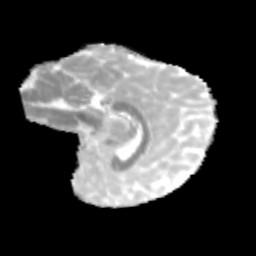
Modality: MD
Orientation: sagittal
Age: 10
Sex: female
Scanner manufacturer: siemens
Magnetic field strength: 3 T
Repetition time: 3.8 s
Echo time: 0.07 s